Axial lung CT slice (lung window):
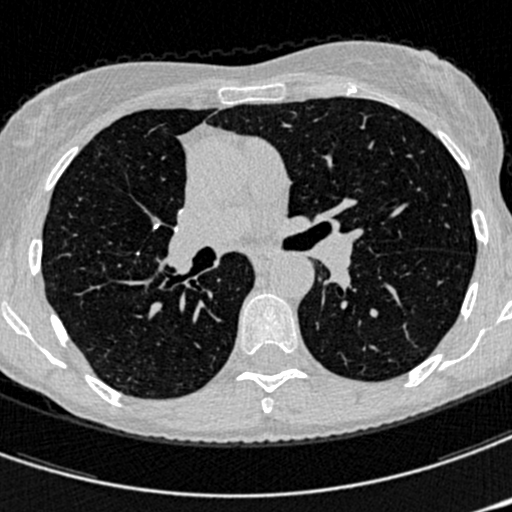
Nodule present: no